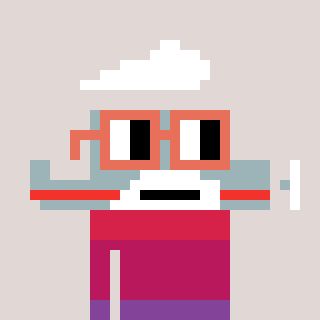
a pixel art character with square orange glasses, a plane-shaped head and a peachy-colored body on a warm background